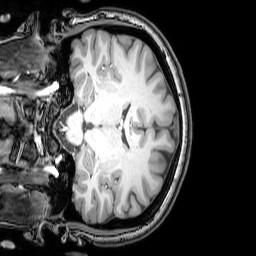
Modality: T1w
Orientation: coronal
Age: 22
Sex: female
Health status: healthy
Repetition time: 0.081 s
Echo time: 0.037 s